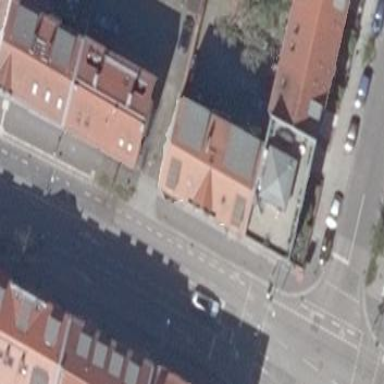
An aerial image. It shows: Gabled-roof building with apartments. The roof is covered with roof tiles.